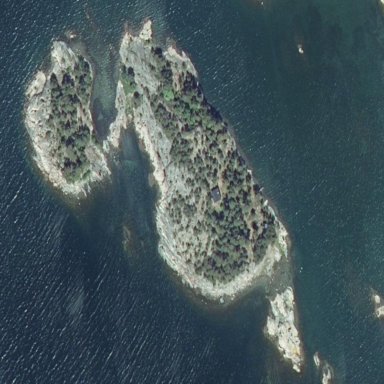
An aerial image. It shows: Island with natural coastline.